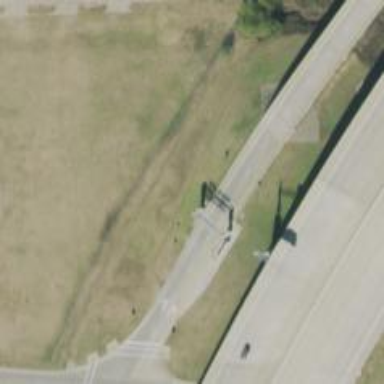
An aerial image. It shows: Toll gantry on the road.